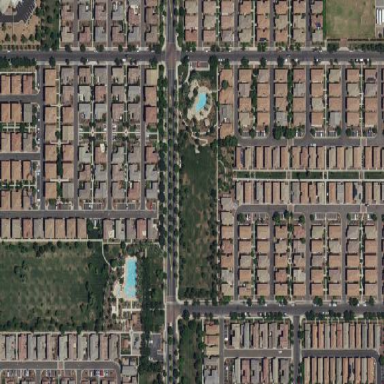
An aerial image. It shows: Residential area consisting of single-family homes.